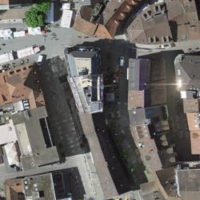
EUNIS habitat code: 54
Species observed at this site:
Fulica atra
Anas platyrhynchos
Parus major
Corvus frugilegus
Passer domesticus
Columba livia
Columba palumbus
Turdus merula